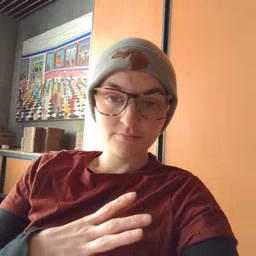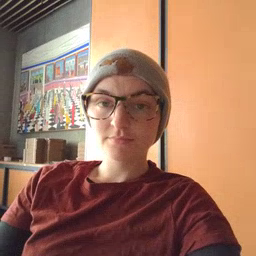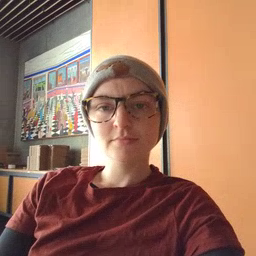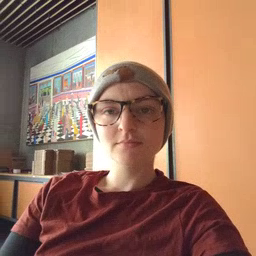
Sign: fine